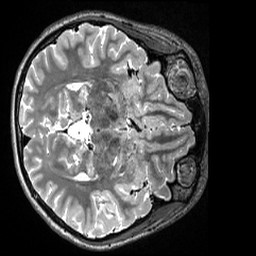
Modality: T2w
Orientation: axial
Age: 20
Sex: female
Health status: healthy
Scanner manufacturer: siemens
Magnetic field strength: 3 T
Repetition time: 3.2 s
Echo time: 0.563 s